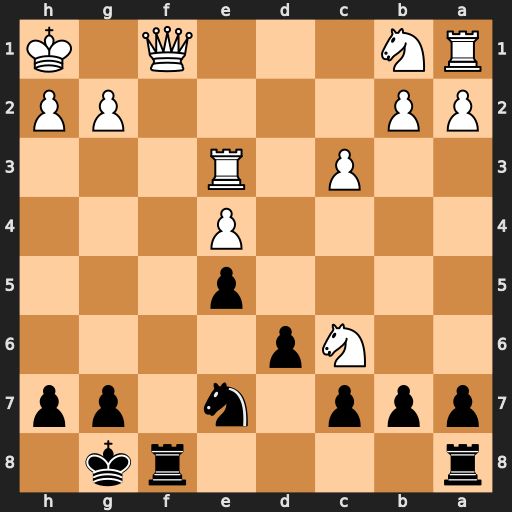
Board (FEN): r4rk1/ppp1n1pp/2Np4/4p3/4P3/2P1R3/PP4PP/RN3Q1K
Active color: b
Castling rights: -
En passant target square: -
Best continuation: Rxf1#